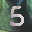
Label: 5